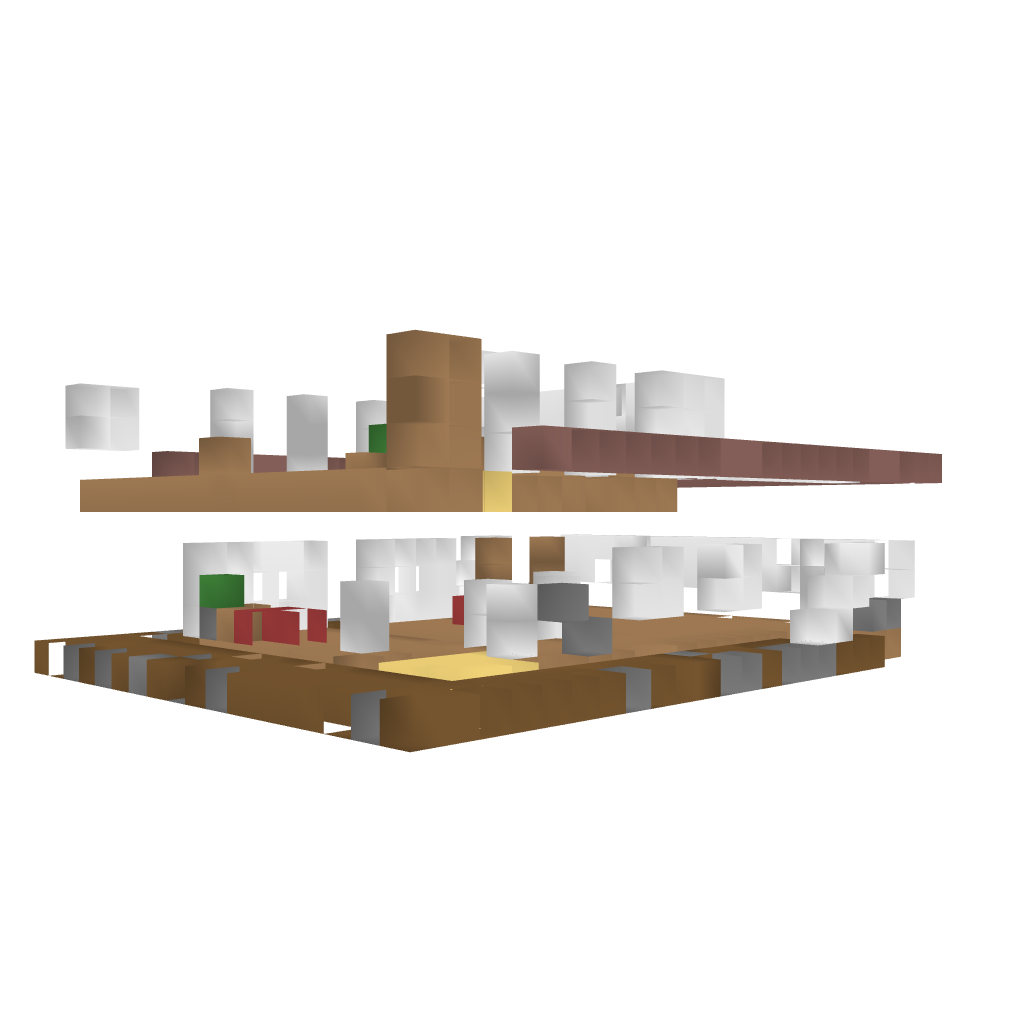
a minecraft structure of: S-Shaped House - Furnished bad low quality